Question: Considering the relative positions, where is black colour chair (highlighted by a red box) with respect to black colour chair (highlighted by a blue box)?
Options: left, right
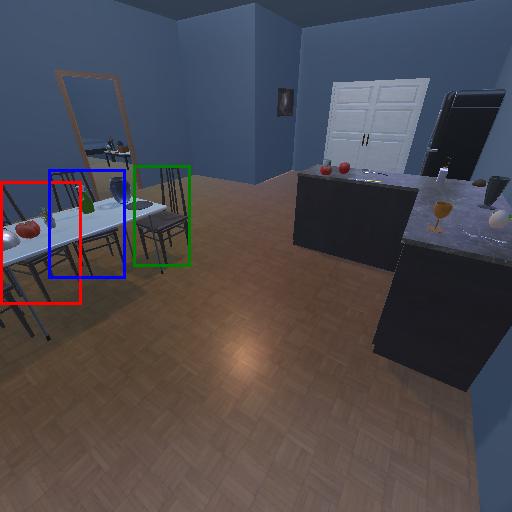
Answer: left